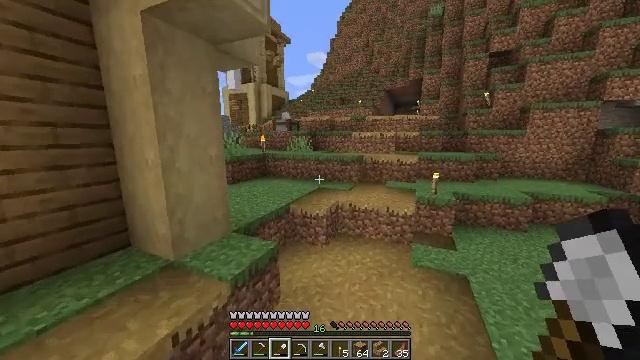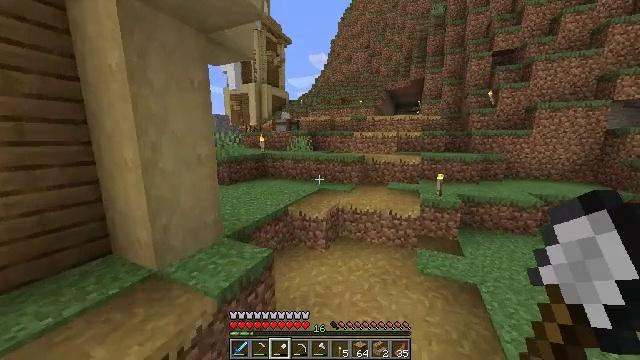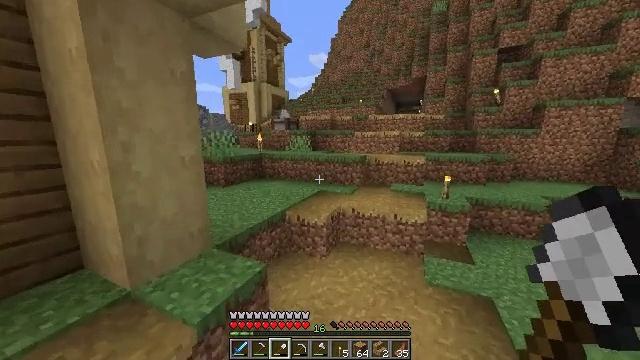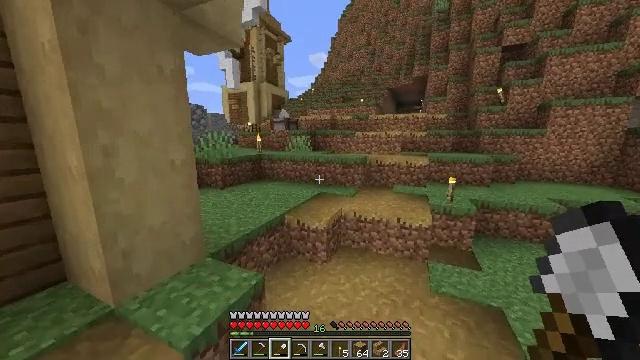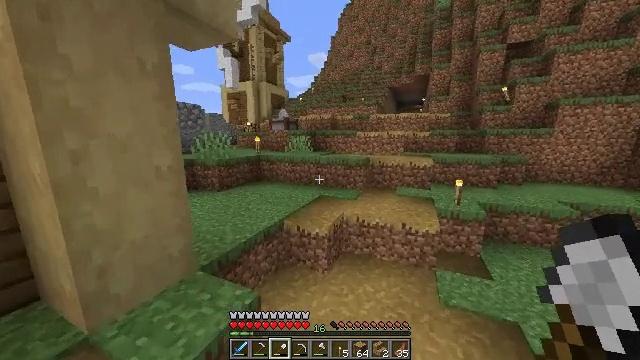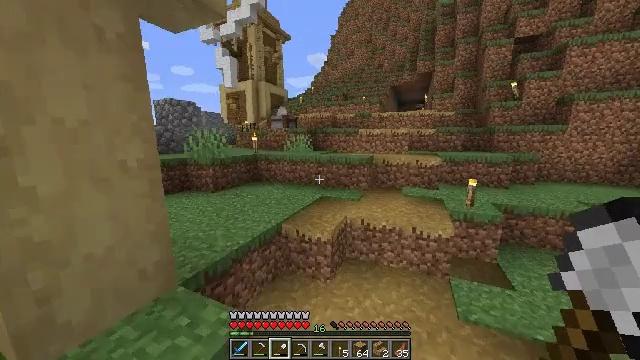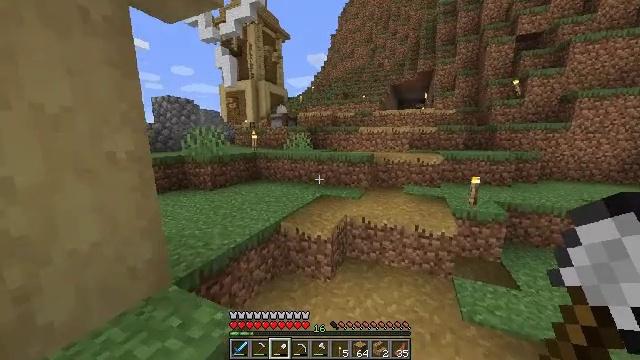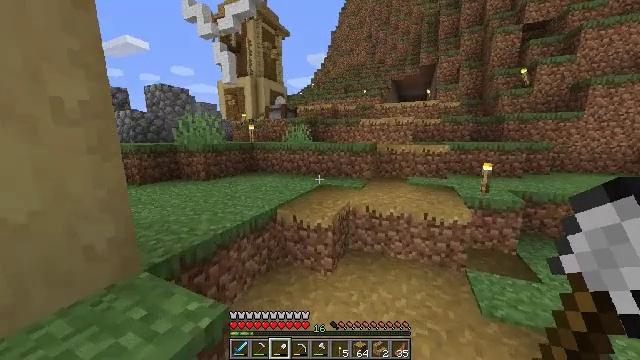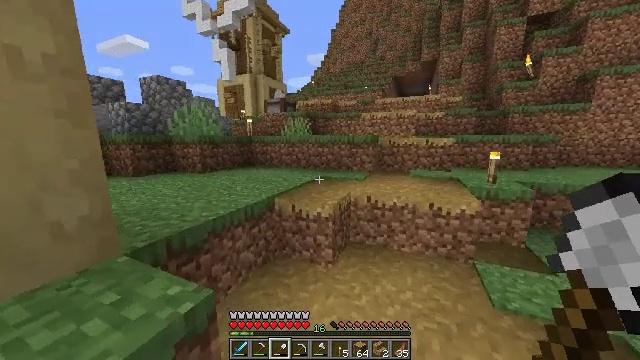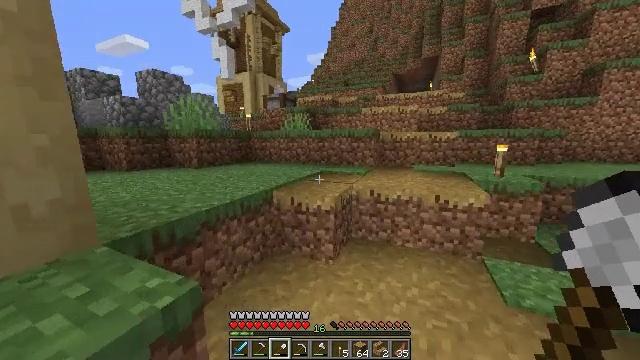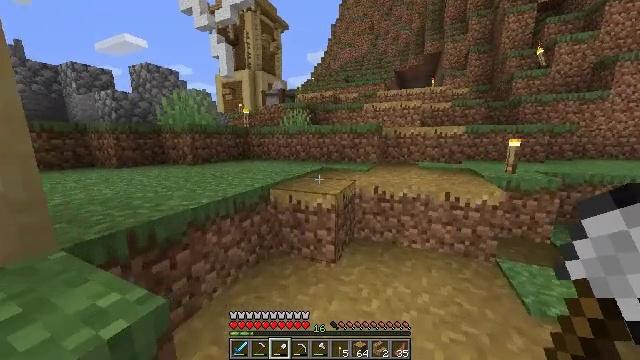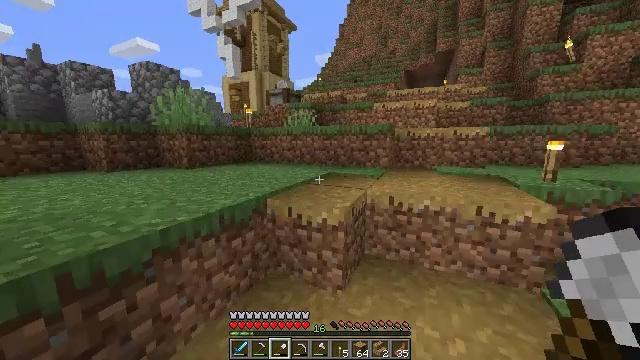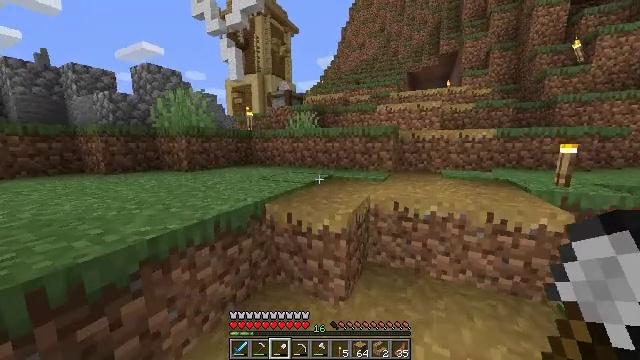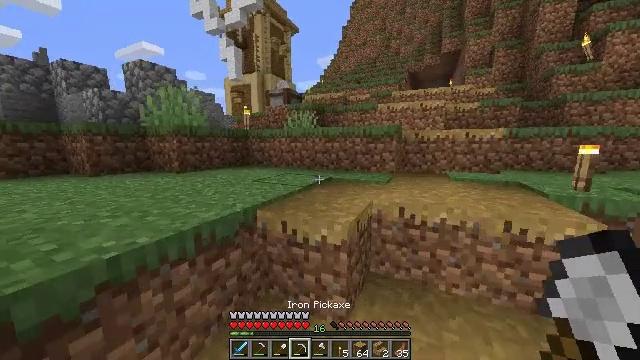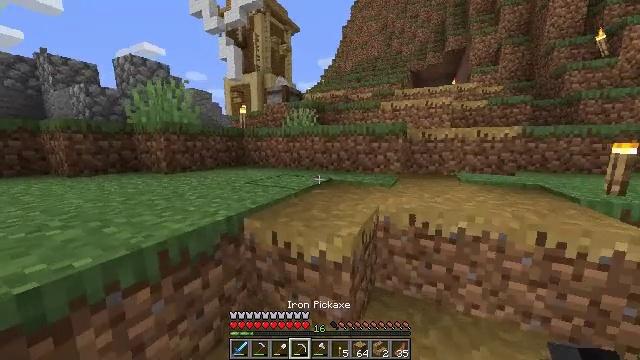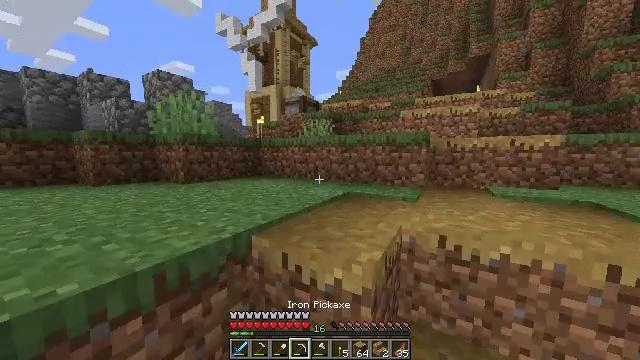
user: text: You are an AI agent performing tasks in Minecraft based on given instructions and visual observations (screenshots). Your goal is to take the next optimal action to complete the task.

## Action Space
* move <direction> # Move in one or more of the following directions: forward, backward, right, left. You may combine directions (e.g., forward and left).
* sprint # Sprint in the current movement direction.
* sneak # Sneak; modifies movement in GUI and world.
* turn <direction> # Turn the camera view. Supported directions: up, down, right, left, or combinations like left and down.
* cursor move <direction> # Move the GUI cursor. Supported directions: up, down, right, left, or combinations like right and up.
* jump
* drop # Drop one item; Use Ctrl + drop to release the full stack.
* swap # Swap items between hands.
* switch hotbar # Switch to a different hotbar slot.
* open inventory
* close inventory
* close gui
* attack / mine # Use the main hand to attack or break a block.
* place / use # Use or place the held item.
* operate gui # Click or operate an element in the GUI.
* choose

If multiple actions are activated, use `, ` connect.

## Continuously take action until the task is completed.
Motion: motion action
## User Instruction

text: Reclaim the stonecutter into your inventory.
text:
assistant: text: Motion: move forward
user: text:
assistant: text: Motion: move forward
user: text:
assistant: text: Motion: move forward
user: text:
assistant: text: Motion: move forward
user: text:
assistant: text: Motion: move forward
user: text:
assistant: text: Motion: move forward
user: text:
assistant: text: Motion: move forward
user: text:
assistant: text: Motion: move forward
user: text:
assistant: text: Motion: move forward
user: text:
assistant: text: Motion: move forward
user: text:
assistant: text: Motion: move forward, turn left
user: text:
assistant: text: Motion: move forward
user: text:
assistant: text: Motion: move forward
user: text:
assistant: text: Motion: move forward
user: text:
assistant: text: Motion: move forward, turn left and up, jump
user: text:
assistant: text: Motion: move forward, turn left, jump
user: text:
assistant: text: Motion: move forward, jump
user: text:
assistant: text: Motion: move forward, jump
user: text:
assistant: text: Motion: move forward
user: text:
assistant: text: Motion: move forward
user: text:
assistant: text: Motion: move forward
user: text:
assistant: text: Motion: move forward
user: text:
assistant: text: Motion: move forward
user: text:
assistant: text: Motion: move forward
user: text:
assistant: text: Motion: move forward, turn left and up
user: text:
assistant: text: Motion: move forward, turn left and up
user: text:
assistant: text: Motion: move forward
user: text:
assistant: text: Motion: move forward
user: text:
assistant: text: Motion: move forward, jump
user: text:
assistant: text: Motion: move forward, jump